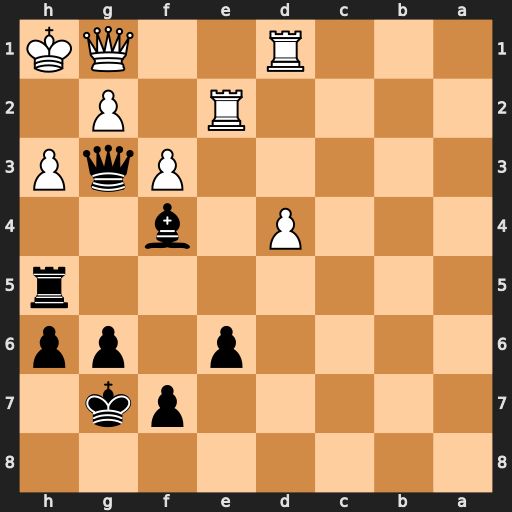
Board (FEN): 8/5pk1/4p1pp/7r/3P1b2/5PqP/4R1P1/3R2QK
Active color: b
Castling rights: -
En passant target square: -
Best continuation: Rxh3+ gxh3 Qxh3+ Rh2 Qxf3+